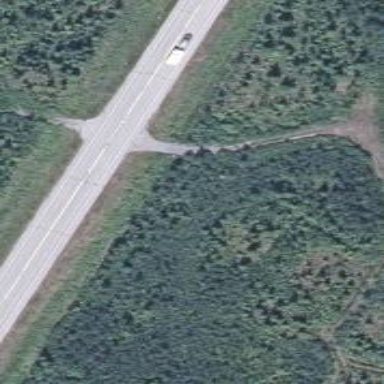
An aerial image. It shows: Simple road.